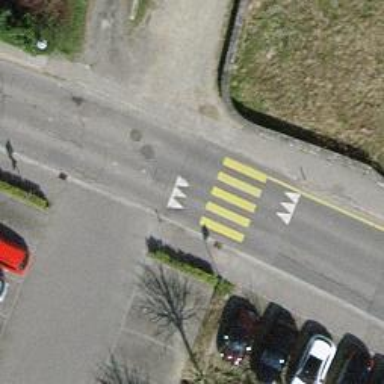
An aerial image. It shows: Zebra crossing on the road.